Current action and preconditions to check: trajectory_clear

Your task: For each precondition in the list above, predict whether it will hold at this action.

Consider the current scene as observed from the mobile robot's camera, and analyze the predicted future states of all dynamic agents (e.g., people, animals, vehicles, or any moving entities) within the NEXT SECOND.

IMPORTANT: Only answer "very likely" if you are absolutely certain—based on strong, clear evidence—that a dynamic agent will violate the precondition in the predicted future state. Do NOT answer "very likely" for unlikely, ambiguous, or low-probability risks.

Ask yourself for each precondition: Is there a high probability, with clear and convincing evidence, that the predicted future states of any dynamic agent will interfere with the predicted future state of the currently executing action within the NEXT SECOND, causing that precondition to fail?

Assess the risk level based on these predictions. Use "likely" or "very likely" if motions create a clear risk of interference.

Use "neutral" or "improbable" if agents are nearby but their predicted paths are clearly diverging or non-conflicting.

Failure Risk Categories: "very improbable", "improbable", "neutral", "likely", "very likely"

Answer Format: Output ONLY the probability_of_failure value from these categories: "very improbable", "improbable", "neutral", "likely", "very likely"

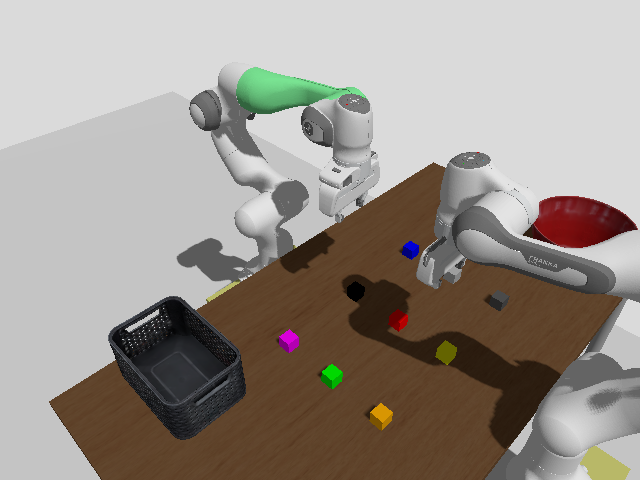

Answer: improbable